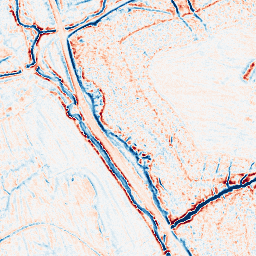
Category: edge_preserving
Decomposition family: bilateral
Decomposition parameters: d: 9
sigma_color: 150
sigma_space: 50
Upsampling method: quartic
Upsampling parameters: scale: 4
Upsampling scale: 4